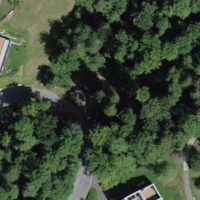
EUNIS habitat code: 41
Species observed at this site:
Fagus sylvatica
Sciurus vulgaris